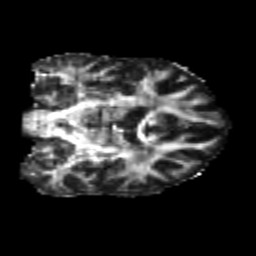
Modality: FA
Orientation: coronal
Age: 26
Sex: male
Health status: healthy
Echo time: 0.074 s